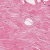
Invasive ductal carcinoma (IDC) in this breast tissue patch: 0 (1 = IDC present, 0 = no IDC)